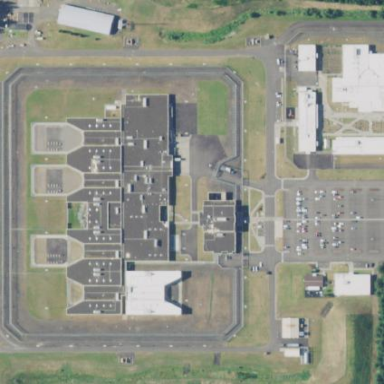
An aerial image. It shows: Prison surrounded by fence.